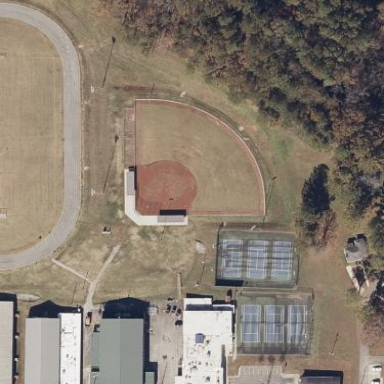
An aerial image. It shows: Softball pitch for leisure sports.